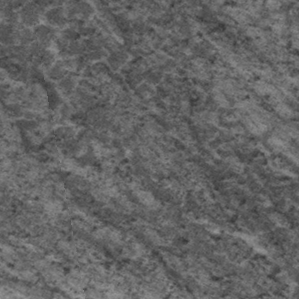
Label: frost